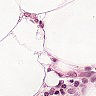
Metastatic tissue present: no